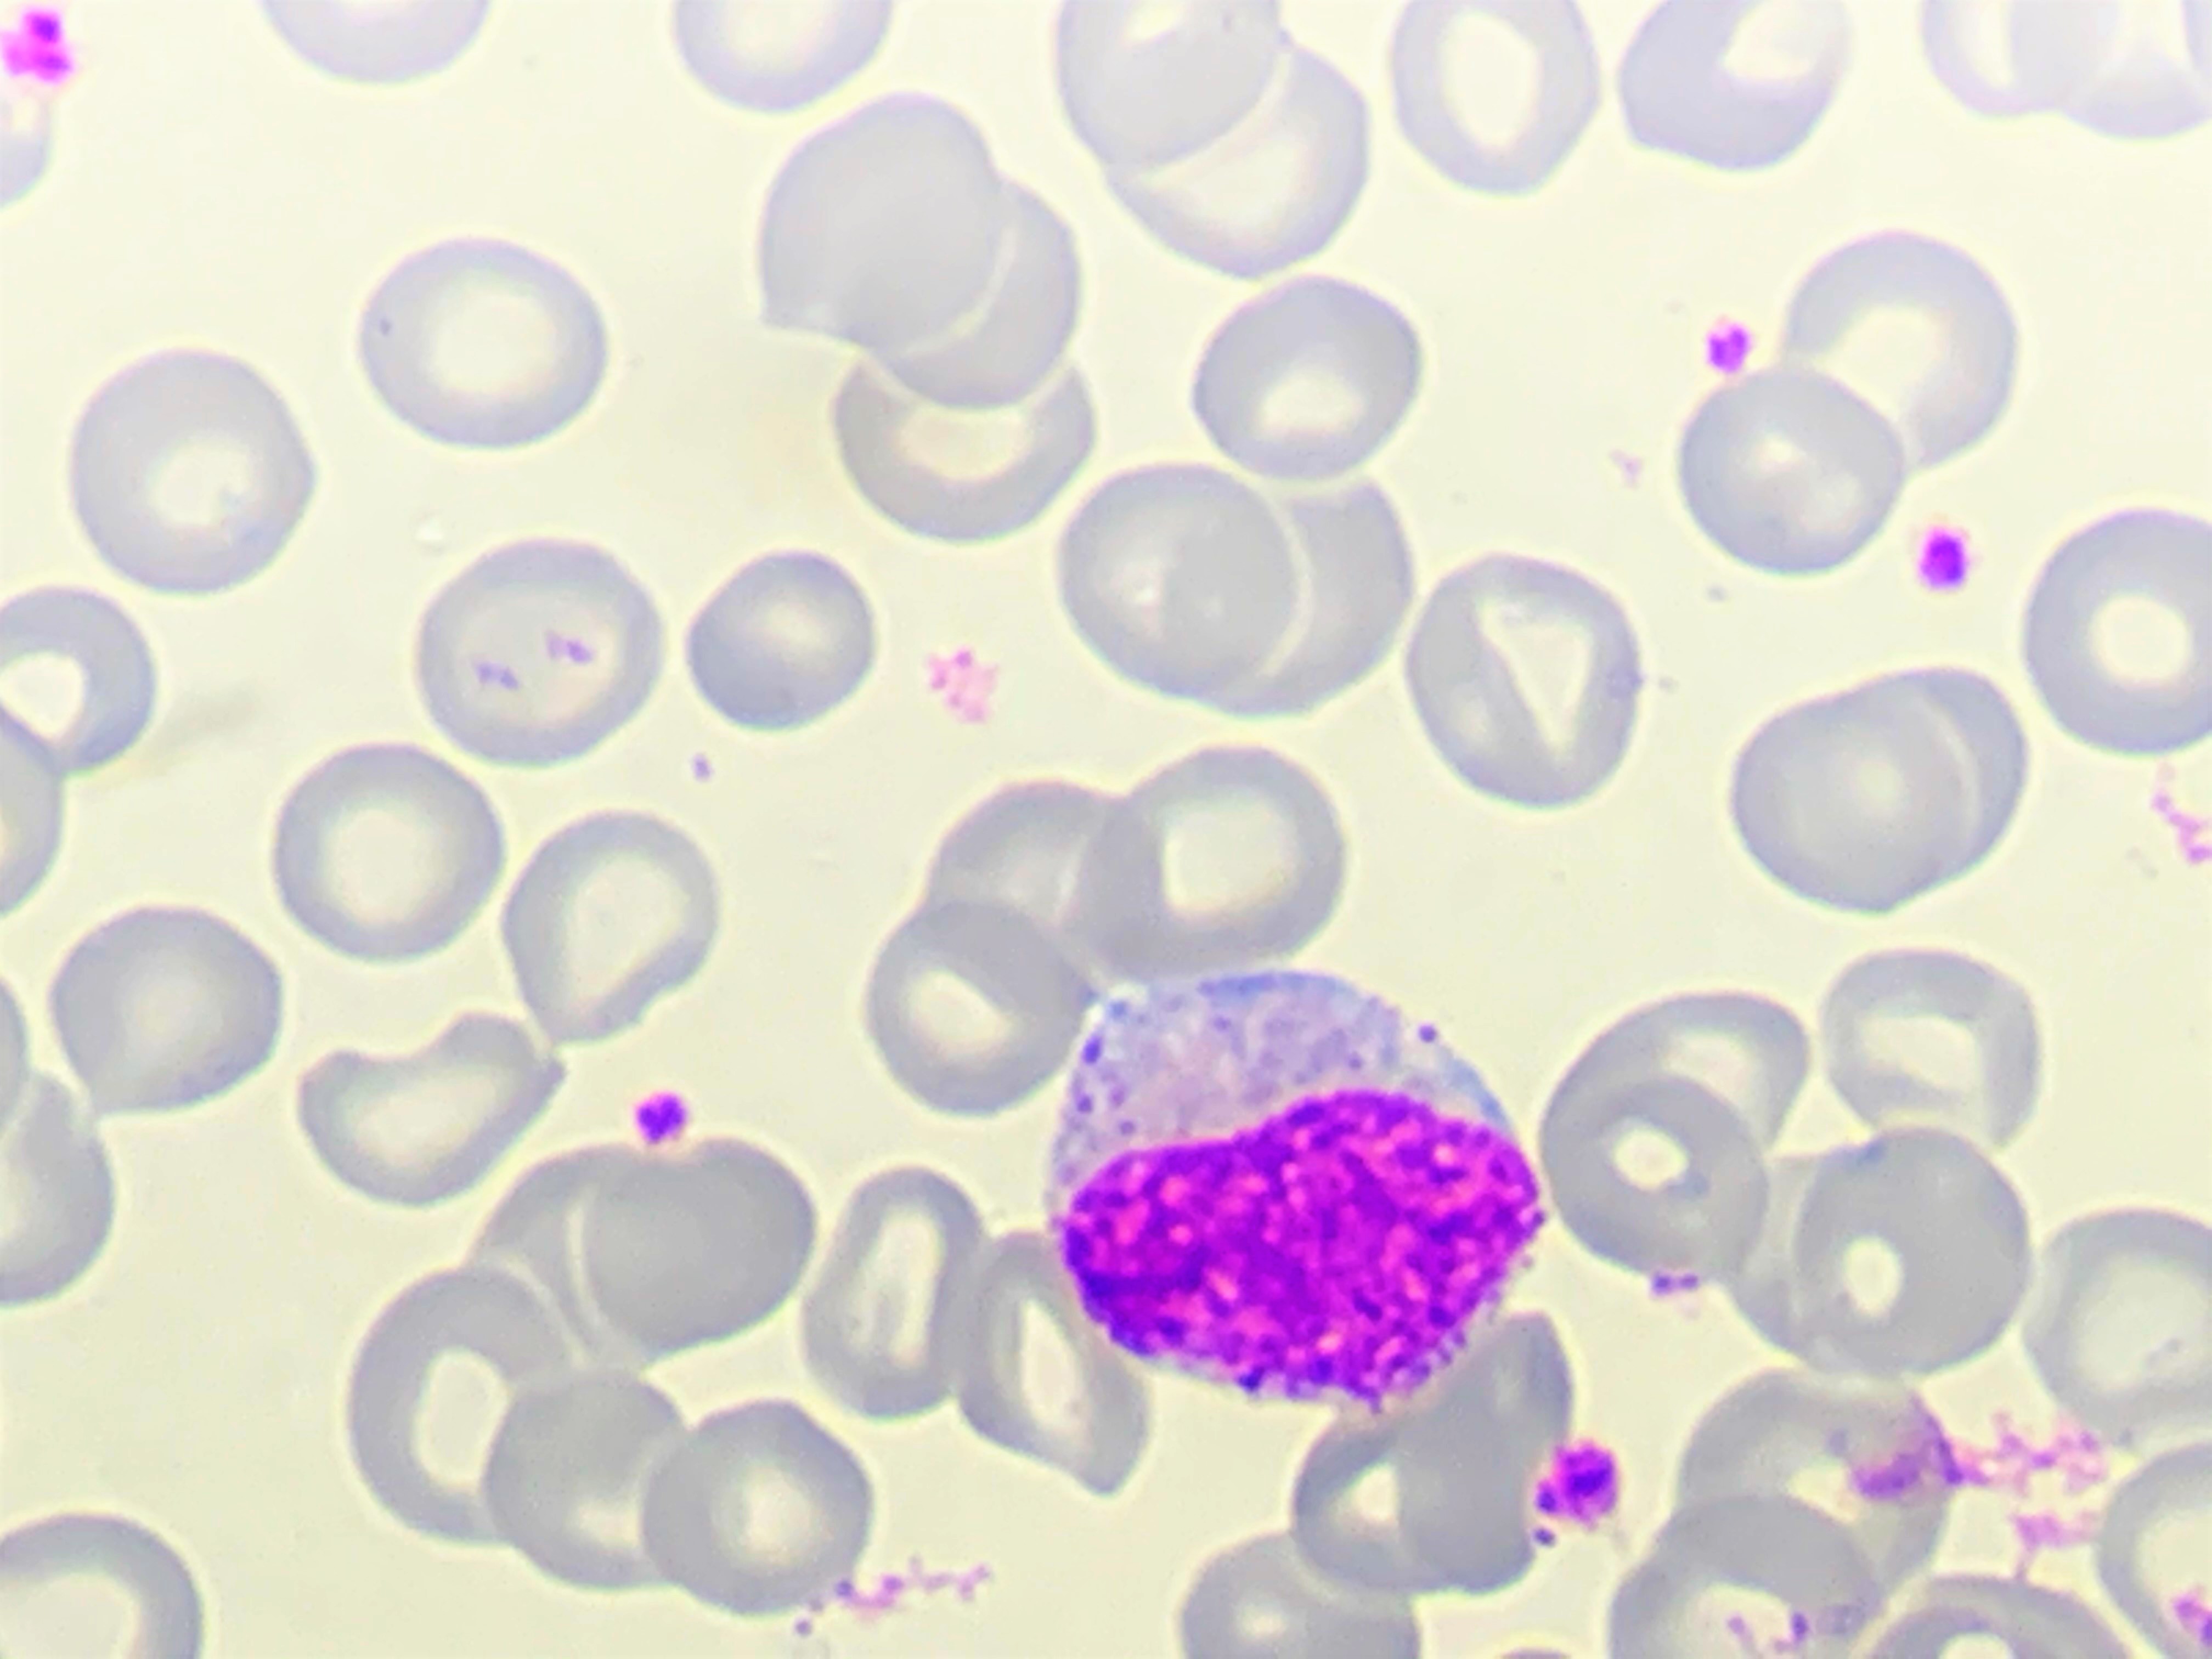
Cell type: MYELOCYTE